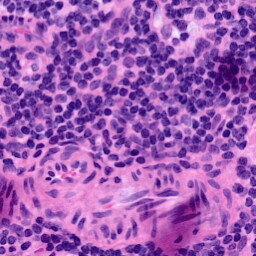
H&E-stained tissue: LymphNode